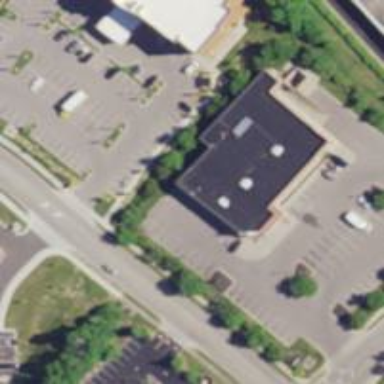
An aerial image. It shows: Supermarket.